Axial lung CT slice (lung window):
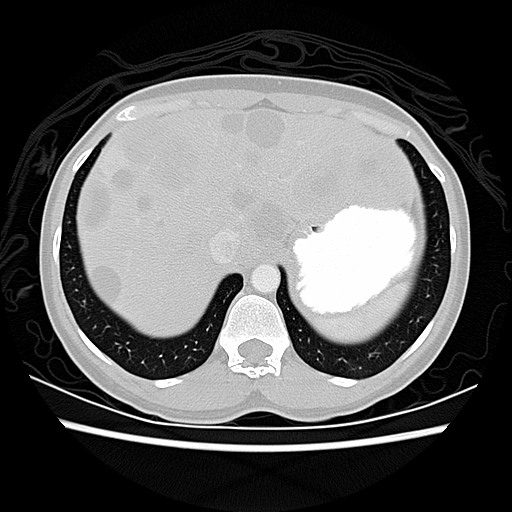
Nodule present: no